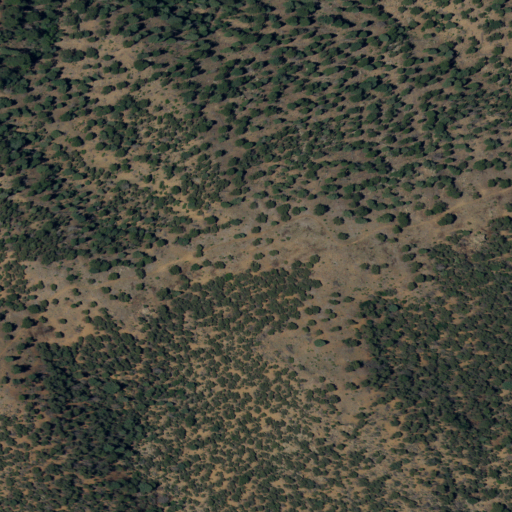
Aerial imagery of mountain in New Mexico named Granite Point containing evergreen forest and grassland